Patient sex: F
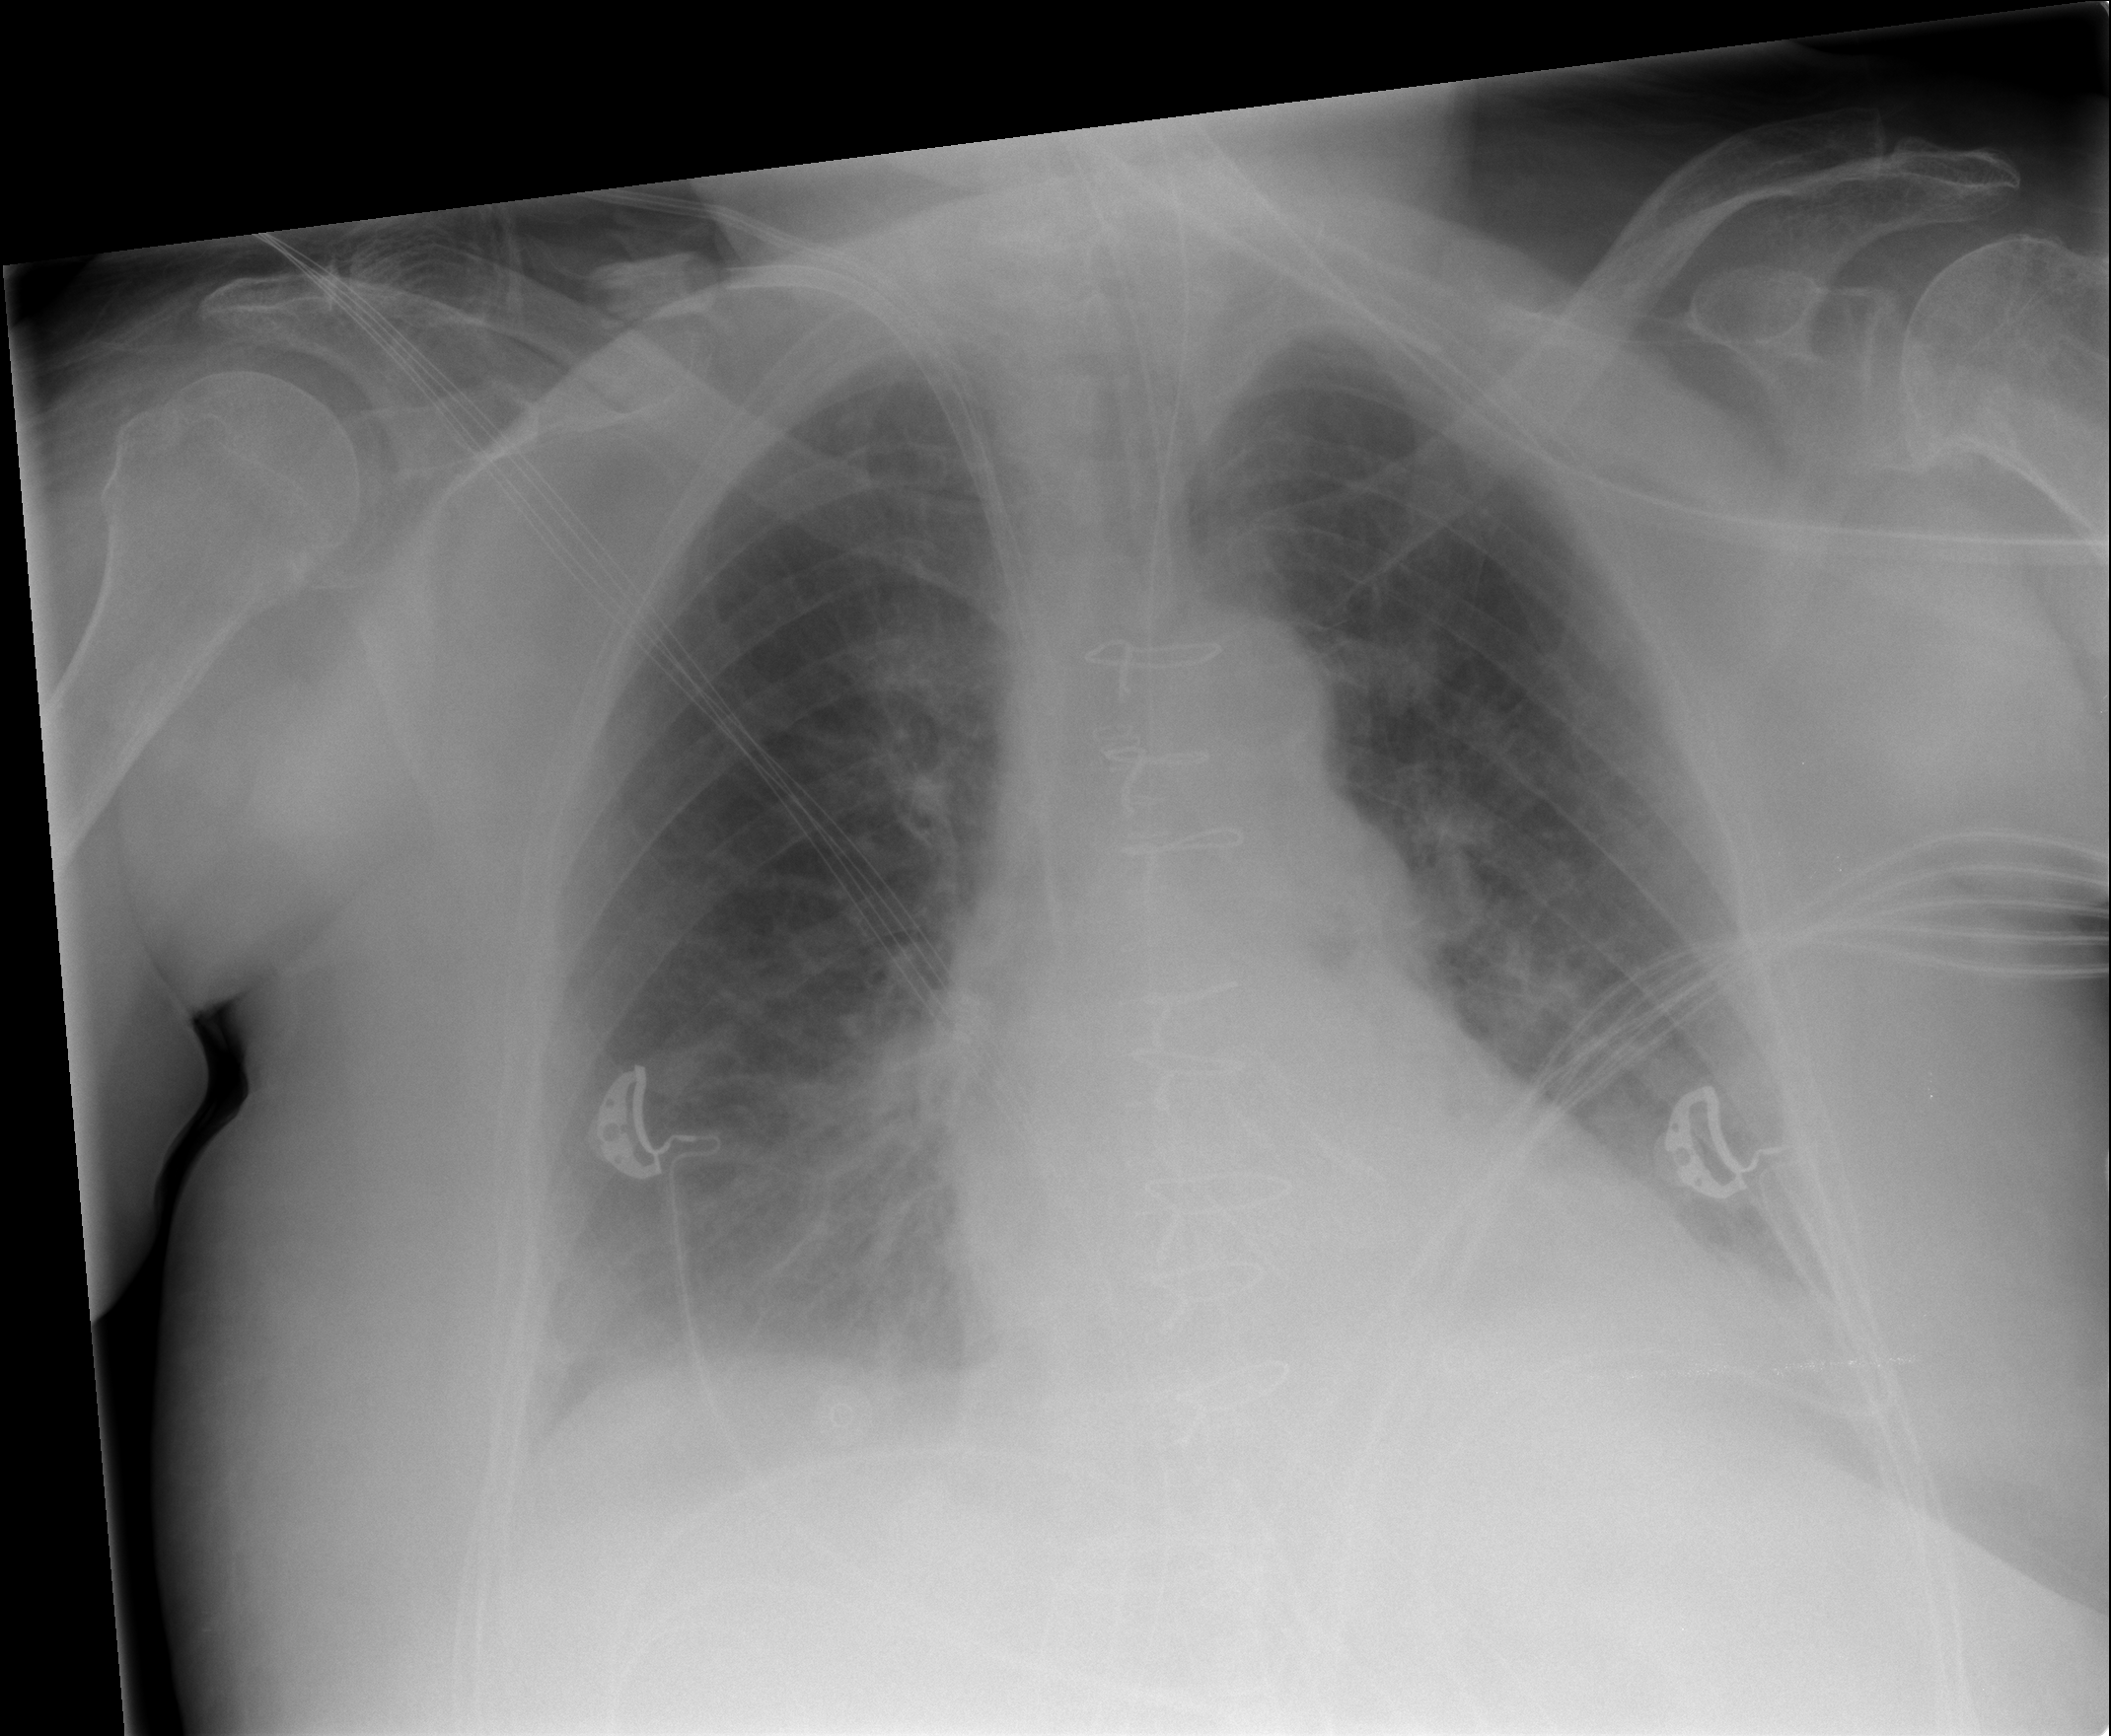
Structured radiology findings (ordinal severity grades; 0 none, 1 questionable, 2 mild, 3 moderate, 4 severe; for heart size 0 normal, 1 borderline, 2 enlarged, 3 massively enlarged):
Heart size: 2
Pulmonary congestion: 1
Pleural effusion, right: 1
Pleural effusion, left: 1
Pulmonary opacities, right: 0
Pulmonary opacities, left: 1
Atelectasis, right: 2
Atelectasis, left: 2